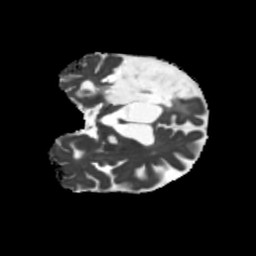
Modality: MD
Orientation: coronal
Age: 64
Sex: male
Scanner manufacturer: siemens
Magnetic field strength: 3 T
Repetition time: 5.25 s
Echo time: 0.08 s